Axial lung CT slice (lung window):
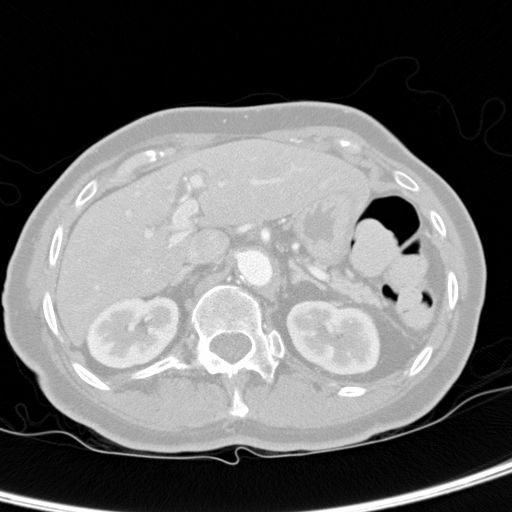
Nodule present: no